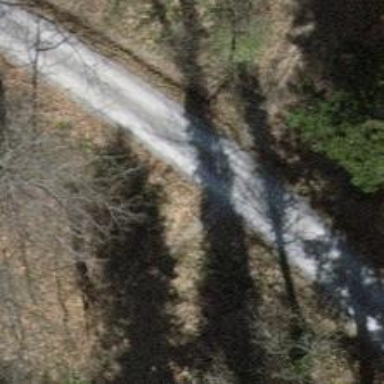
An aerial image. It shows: Track with grade 2 gravel surface.